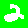
Digit: 2